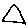
Label: triangle